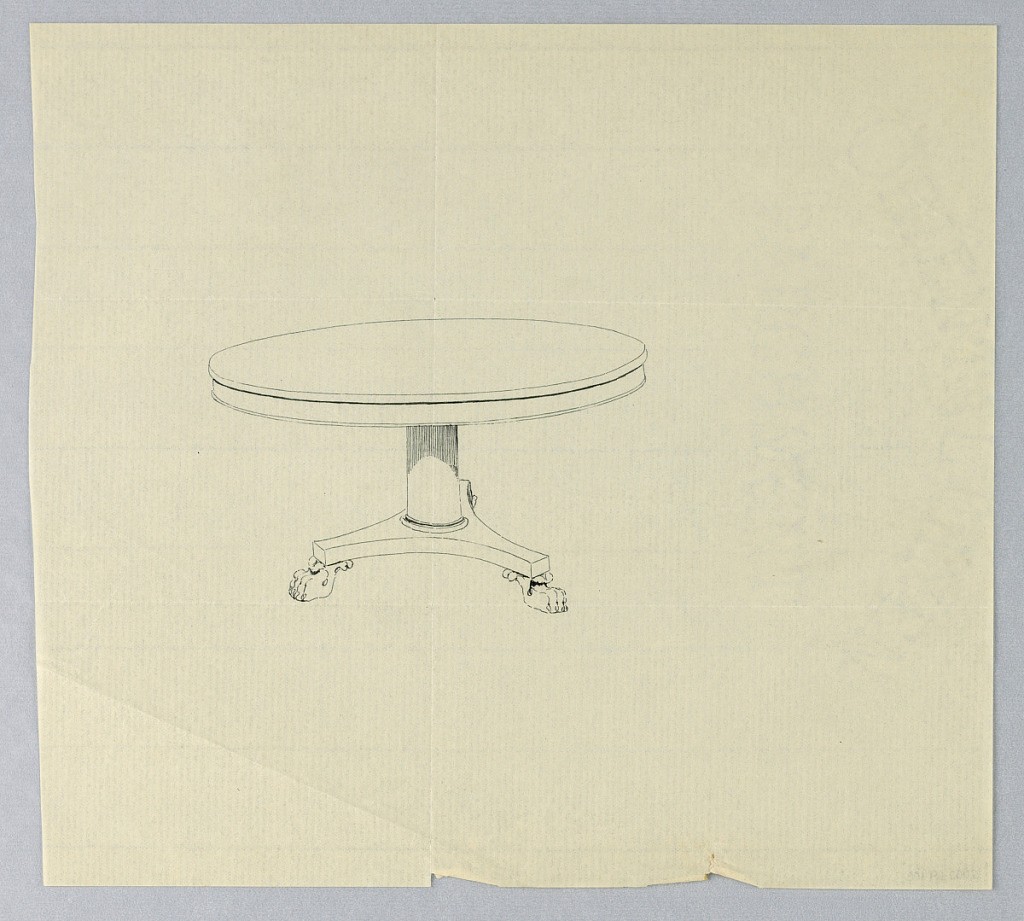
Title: Design for a Round Table on Triangular Base
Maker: A.N. Davenport Co.
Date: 1900–05
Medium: Pen and black ink on thin, cream paper
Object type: Drawing
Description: Round molded table top raised on plain column-like support standing on molded triangular base raised on three animal-paw feet.